Question: I have a set of the custom fonts (not the system fonts) that I want to use in one of my page (MVC 3). I want to display that fonts in a '<select>' tag but is it possible to render the text inside each element as its font style ?
In other words, I want to render e.g that font
in one of the select's tag items
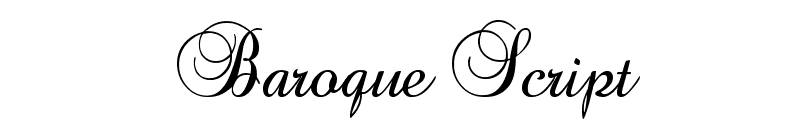
Answer: yes You declare it in the CSS like this:
'''
@font-face { font-family: urfont; src: url('urfont.otf'); }
@font-face { font-family: urfont; font-weight: bold; src: url('urfont.otf');}
'''
Then, you can just reference it like the other standard fonts:
'''
<select style="font-family: urfont, sans-serif;"
'''